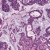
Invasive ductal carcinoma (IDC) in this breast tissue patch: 1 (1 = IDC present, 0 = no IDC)